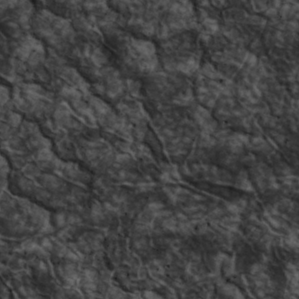
Label: non_frost